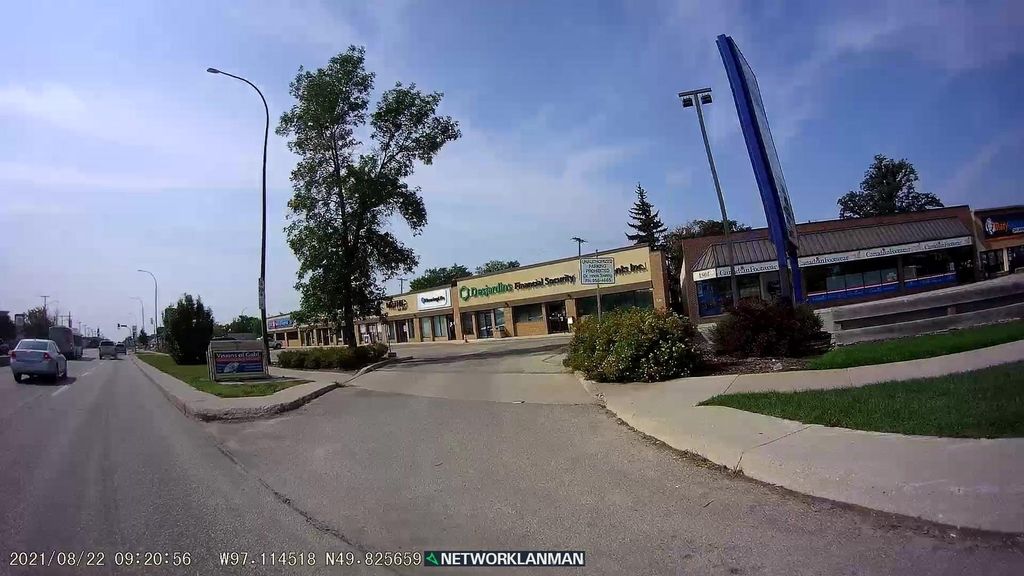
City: winnipeg